Question:
Currently the zooming action is illustrate like the top graph. I would like to achieve the zoom action in bottom graph. The point is the zoom origin .Currently the codes are:
'''
$("#popup").css("width",ui.value+"%");
$("#largeText").css("width",ui.value+"%");
$("#largeImg").css("width",ui.value+"%");
'''
Where UI value is the width in percantage (eg. width : 100% , width : 200%) The height is set as auto.
Thanks
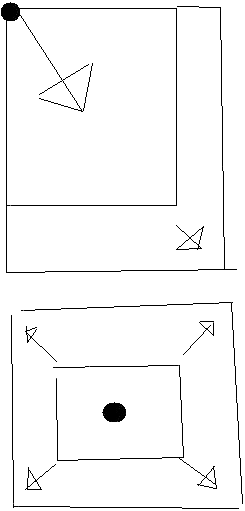
Answer: I don't know if that will give you answer but heres an exemple of an animation
Here's the exemple: <URL>
'''
<div class="global">
<div class="item"></div>
'''
CSS ::::::
'''
.global {
width:600px;
height:600px;
background-color:#ff00ff;
position:relative;
}
.item{
position:absolute;
width:3px;
height:3px;
background-color:#000;
}
'''
JAVASCRIPT :::::
'''
var start_size = 20;
var timer=setInterval(function(){
start_size ++;
$('.item').css('height',start_size+'px');
$('.item').css('width',start_size+'px');
$('.item').css('top', ($('.global').height()/2 - $('.item').height()/2) +'px');
$('.item').css('left', ($('.global').width()/2 - $('.item').width()/2)+'px');
}, 50);
'''